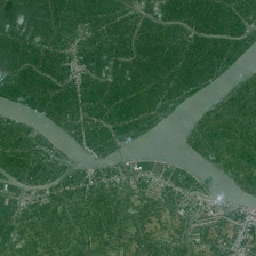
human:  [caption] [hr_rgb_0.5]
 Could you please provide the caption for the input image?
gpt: The river bifurcates in two directions.

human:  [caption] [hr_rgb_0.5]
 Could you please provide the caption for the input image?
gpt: the river forks bends to two directions .

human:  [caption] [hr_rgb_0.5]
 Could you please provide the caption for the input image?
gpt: The river is in two directions.

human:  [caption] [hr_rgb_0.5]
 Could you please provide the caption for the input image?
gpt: rivers join with each other in this green plain .

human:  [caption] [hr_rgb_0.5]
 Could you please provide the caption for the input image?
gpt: The river forks in two directions.